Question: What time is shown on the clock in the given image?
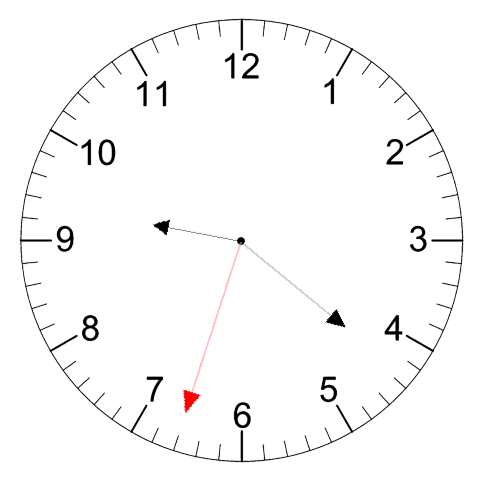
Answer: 09:21:33